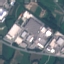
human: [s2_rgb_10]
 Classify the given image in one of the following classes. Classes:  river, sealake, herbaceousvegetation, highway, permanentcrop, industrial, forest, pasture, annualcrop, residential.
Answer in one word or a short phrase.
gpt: Industrial